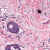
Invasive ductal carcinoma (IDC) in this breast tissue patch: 1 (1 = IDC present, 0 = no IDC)